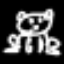
Label: frog